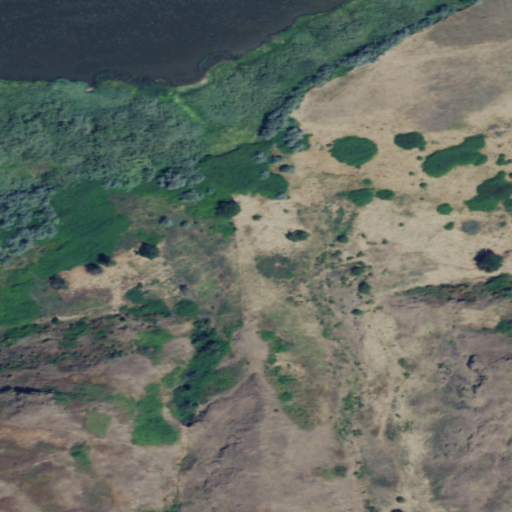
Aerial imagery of valley in Washington named Mark Young Canyon containing grassland, shrub, pasture, open water, cultivated crops, and herbaceous wetlands